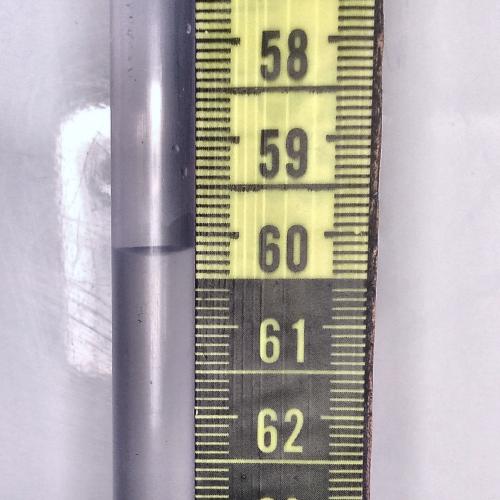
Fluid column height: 60.2 cm